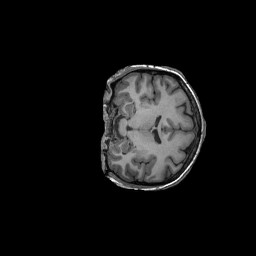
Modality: T1w
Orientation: coronal
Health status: ill
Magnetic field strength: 3 T